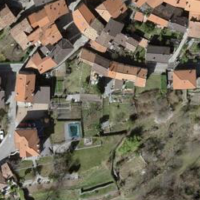
EUNIS habitat code: 55
Species observed at this site:
Veronica chamaedrys
Passer italiae
Laurus nobilis